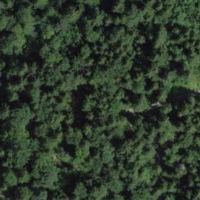
EUNIS habitat code: 41
Species observed at this site:
Aegopodium podagraria
Mercurialis perennis